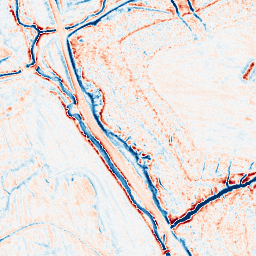
Category: edge_preserving
Decomposition family: anisotropic_diffusion
Decomposition parameters: iterations: 50
kappa: 10
gamma: 0.05
Upsampling method: sinc_blackman
Upsampling parameters: scale: 2
kernel_size: 8
Upsampling scale: 2